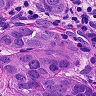
Metastatic tissue present: yes